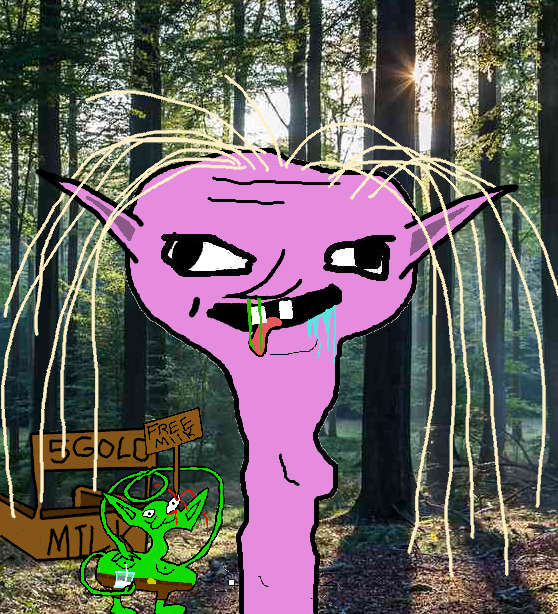
Label: 5_Wojak_with_Background